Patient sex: M
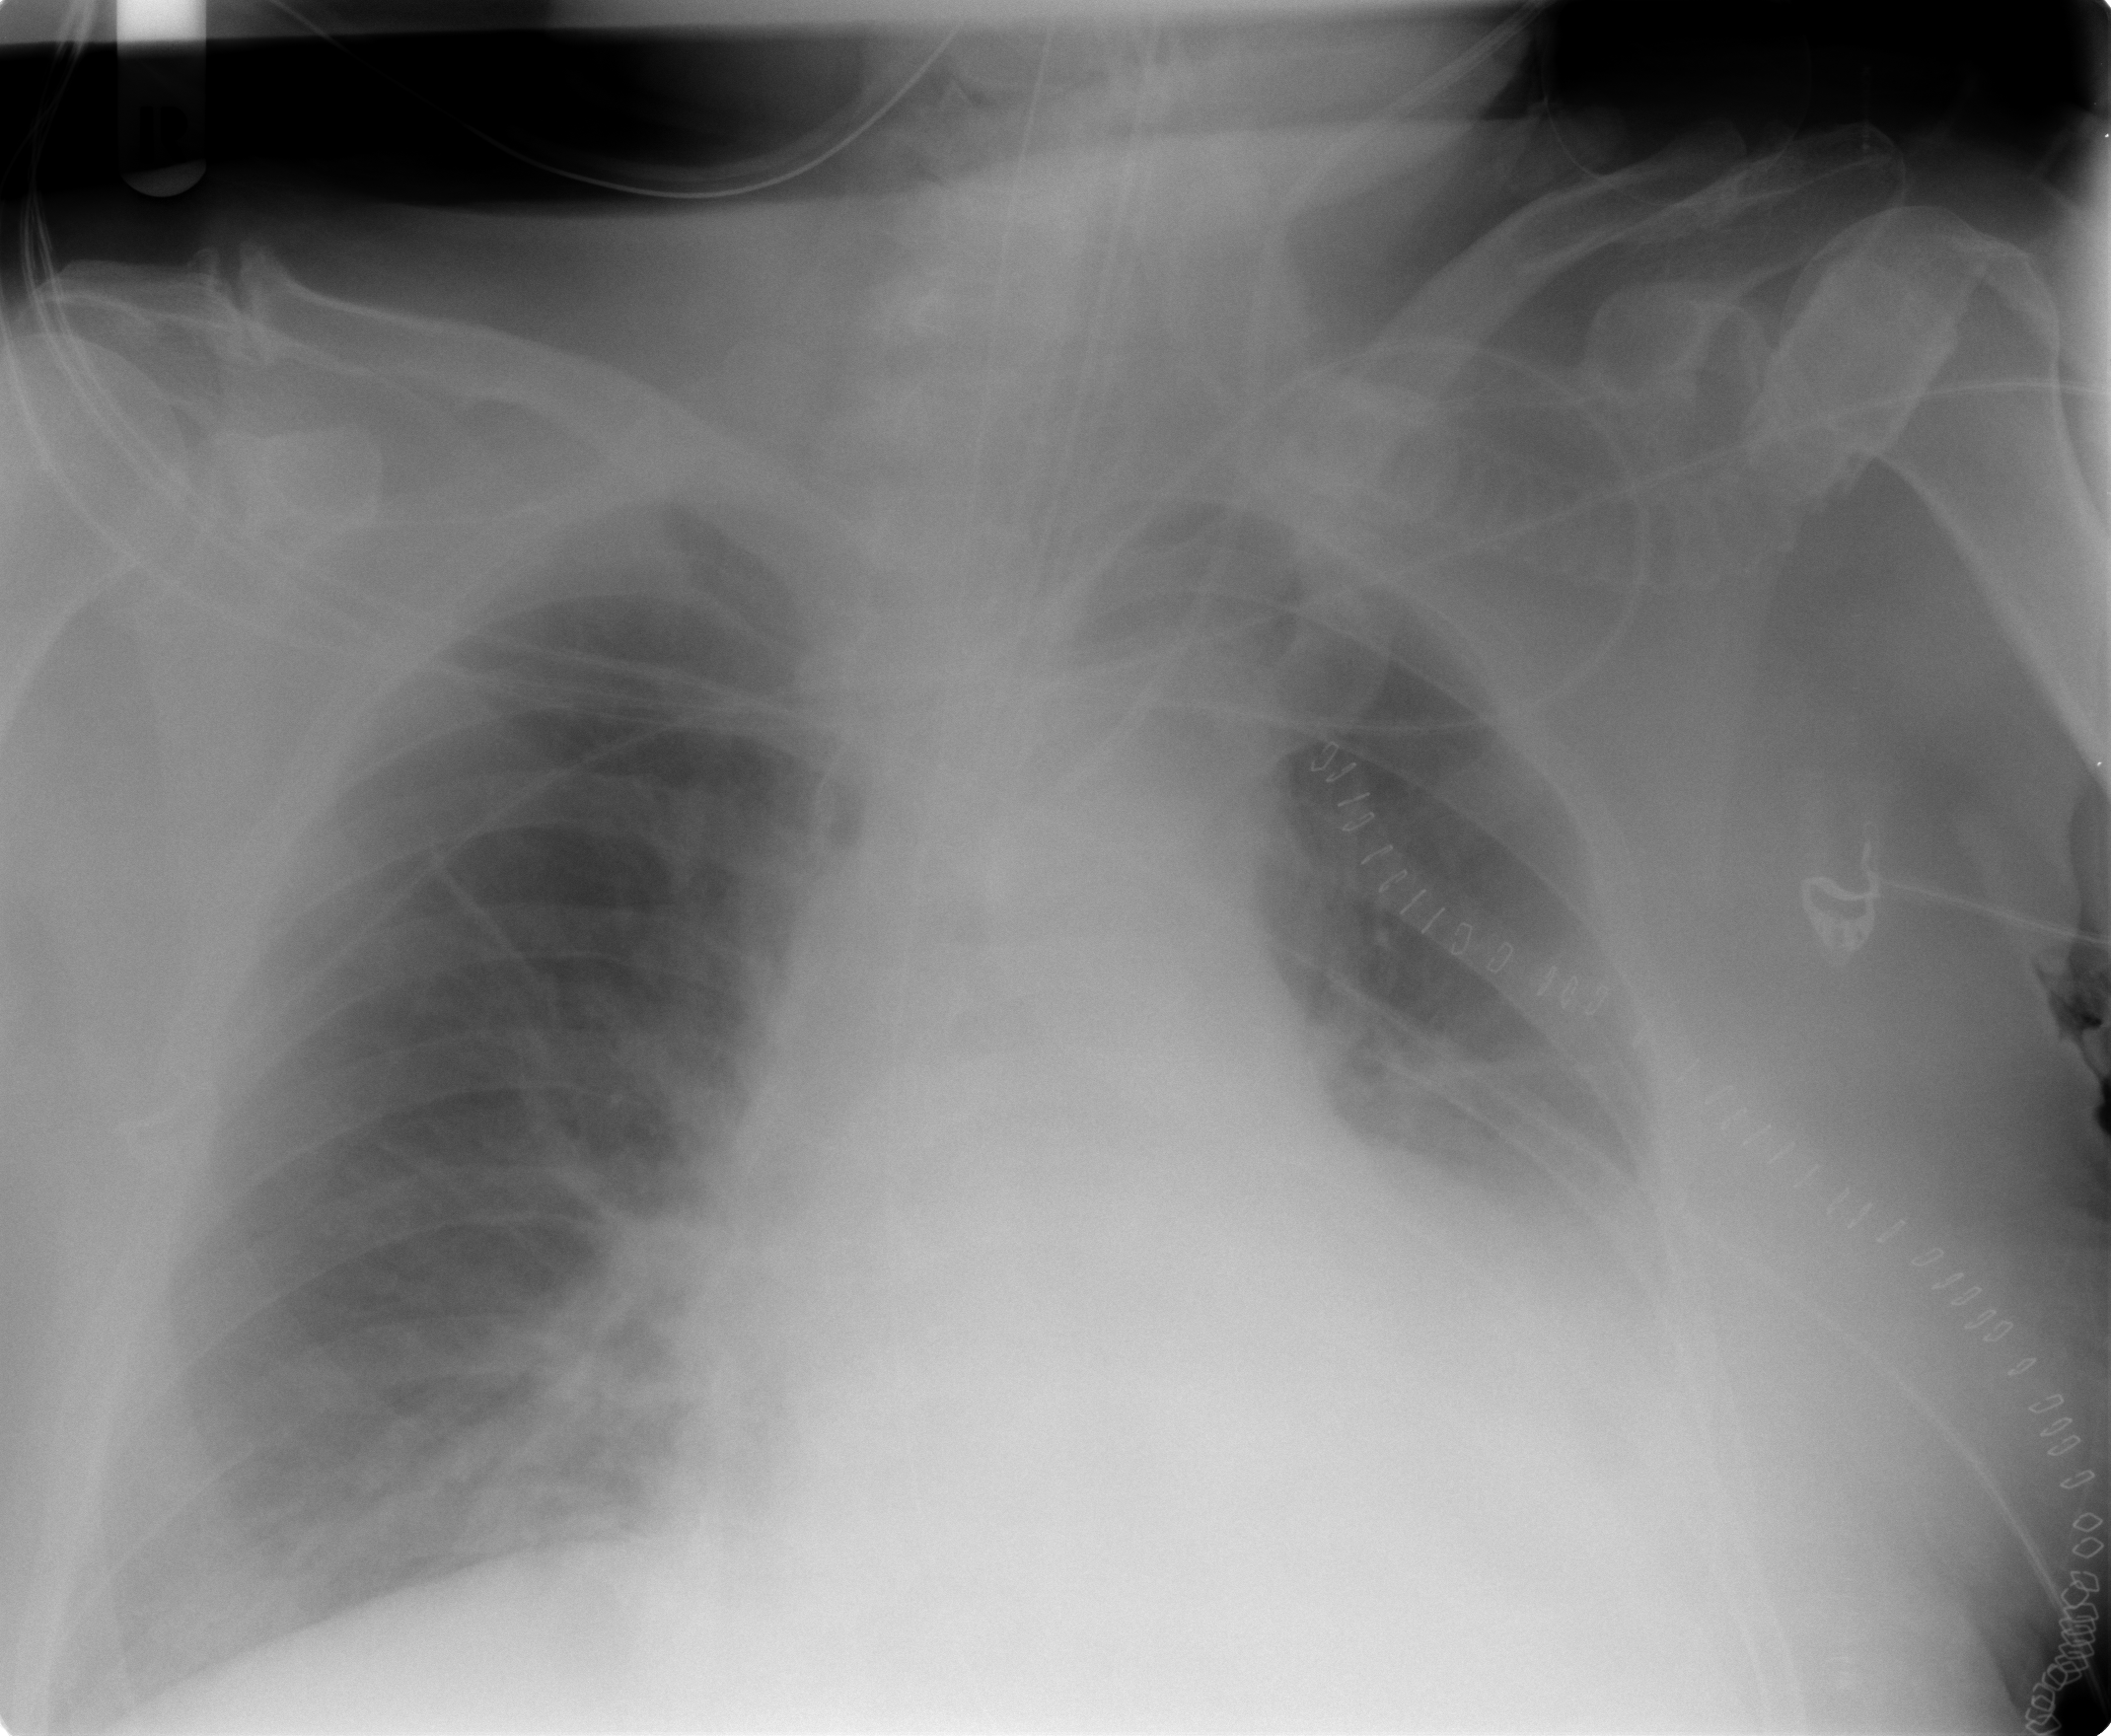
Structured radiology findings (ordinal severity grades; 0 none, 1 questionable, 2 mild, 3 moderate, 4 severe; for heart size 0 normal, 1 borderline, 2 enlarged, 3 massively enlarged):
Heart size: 2
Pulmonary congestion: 2
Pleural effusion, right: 0
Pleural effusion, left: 3
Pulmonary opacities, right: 0
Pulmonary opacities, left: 0
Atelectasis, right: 2
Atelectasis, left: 3